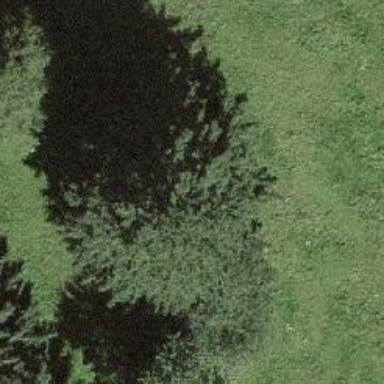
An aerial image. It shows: Single tag "natural: tree."